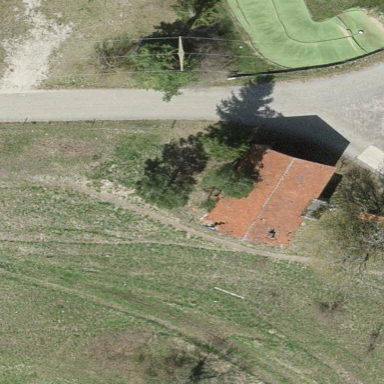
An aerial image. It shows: Simple and straightforward house.